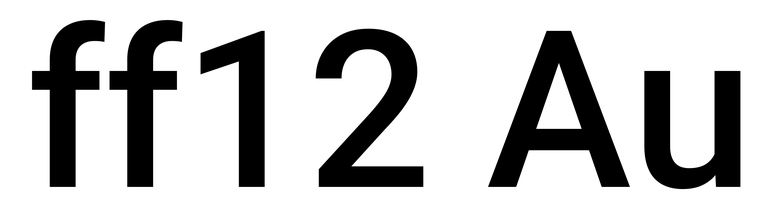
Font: Roboto_Medium